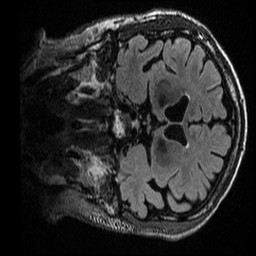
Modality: T2w
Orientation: coronal
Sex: male
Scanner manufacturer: ge
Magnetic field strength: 3 T
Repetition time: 6 s
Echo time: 0.1277 s